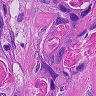
Metastatic tissue present: yes